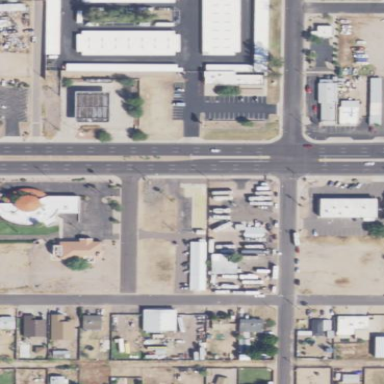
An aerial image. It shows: Shop housed in caravan.